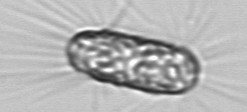
Label: Corethron_hystrix